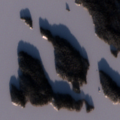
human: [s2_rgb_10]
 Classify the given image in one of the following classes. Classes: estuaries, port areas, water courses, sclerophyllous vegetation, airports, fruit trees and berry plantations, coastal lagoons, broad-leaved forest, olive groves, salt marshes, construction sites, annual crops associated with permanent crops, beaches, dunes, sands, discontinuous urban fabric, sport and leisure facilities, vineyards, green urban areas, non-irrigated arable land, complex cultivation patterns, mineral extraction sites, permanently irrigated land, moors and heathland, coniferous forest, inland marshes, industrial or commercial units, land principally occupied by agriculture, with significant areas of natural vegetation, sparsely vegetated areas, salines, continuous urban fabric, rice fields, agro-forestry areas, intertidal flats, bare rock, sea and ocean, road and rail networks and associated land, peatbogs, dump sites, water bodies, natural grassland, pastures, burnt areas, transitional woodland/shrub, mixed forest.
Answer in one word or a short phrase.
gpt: coniferous forest, mixed forest, water bodies